Field crop: maize
Growth stage: 2
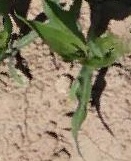
Species: maize